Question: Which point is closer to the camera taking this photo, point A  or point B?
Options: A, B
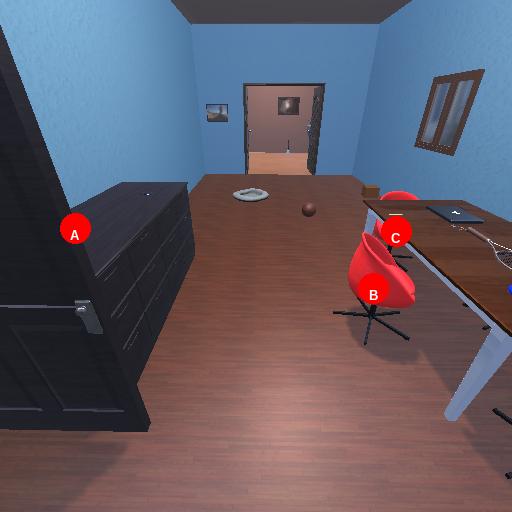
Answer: A